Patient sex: F
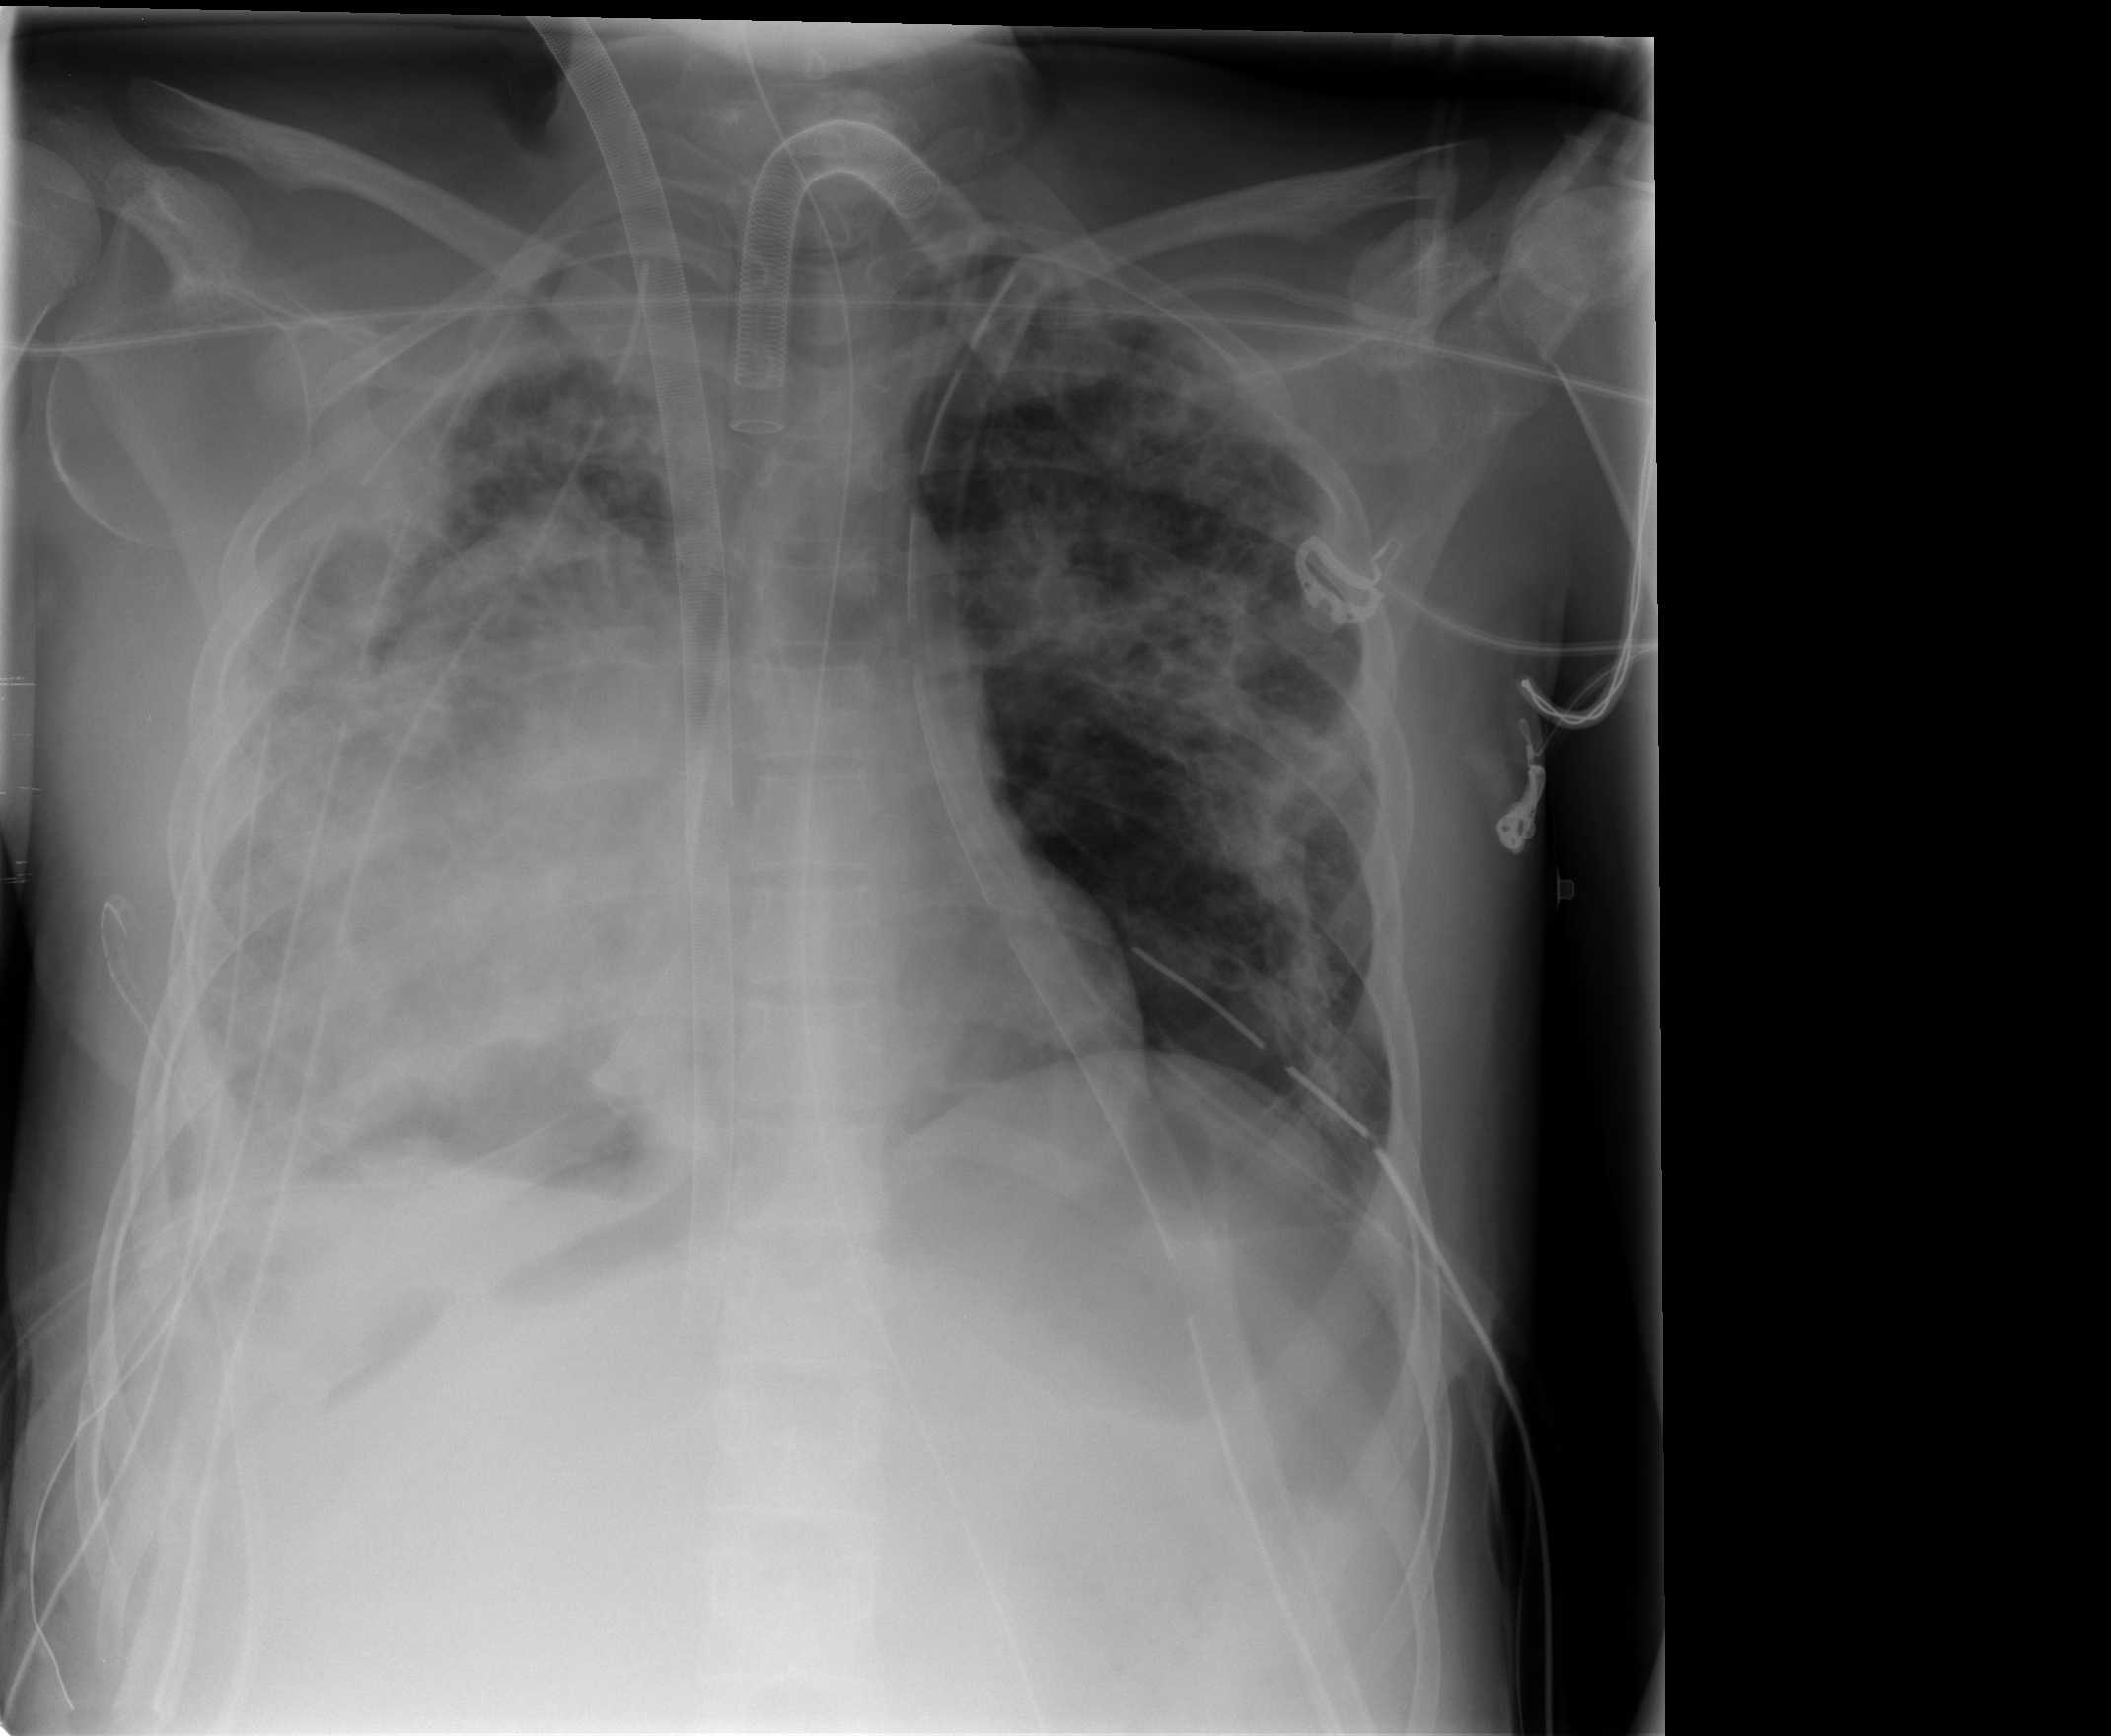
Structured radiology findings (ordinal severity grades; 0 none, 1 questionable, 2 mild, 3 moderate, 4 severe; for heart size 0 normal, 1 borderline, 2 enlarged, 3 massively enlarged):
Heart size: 0
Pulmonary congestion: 0
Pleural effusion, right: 2
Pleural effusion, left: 0
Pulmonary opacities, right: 4
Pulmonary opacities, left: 3
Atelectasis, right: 3
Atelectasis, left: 2